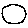
Label: circle